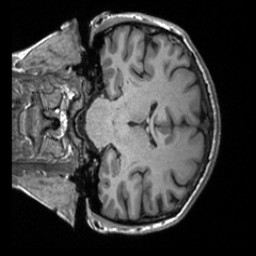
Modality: T1w
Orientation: coronal
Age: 36
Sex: female
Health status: healthy
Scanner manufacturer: siemens
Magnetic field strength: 3 T
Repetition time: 2 s
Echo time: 0.00232 s